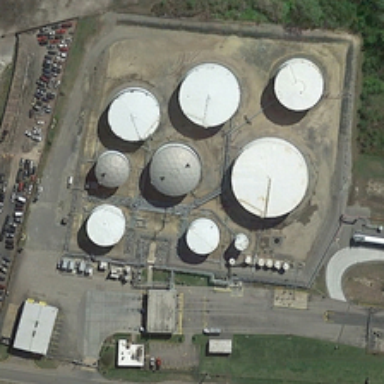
It is a factory and the park is near the factory .